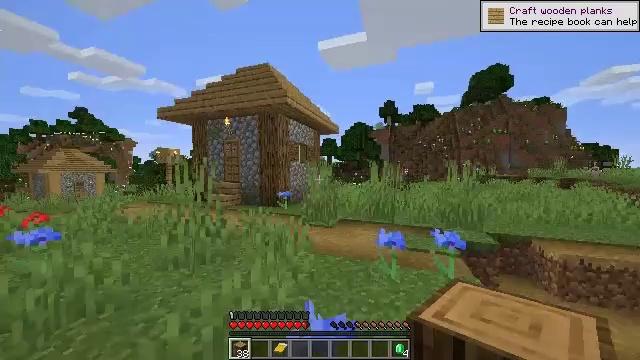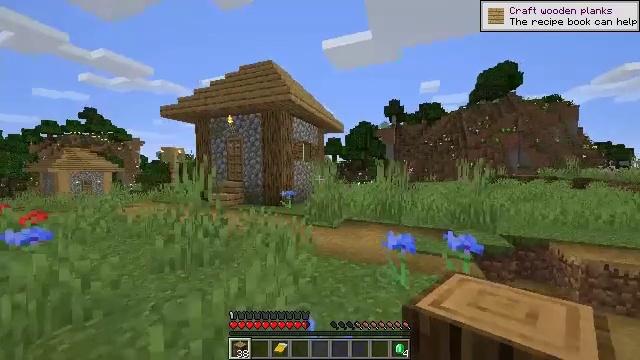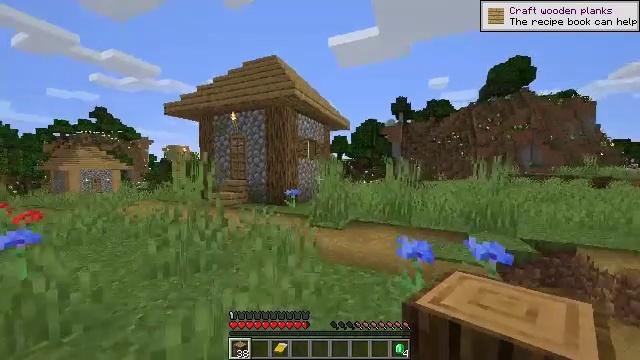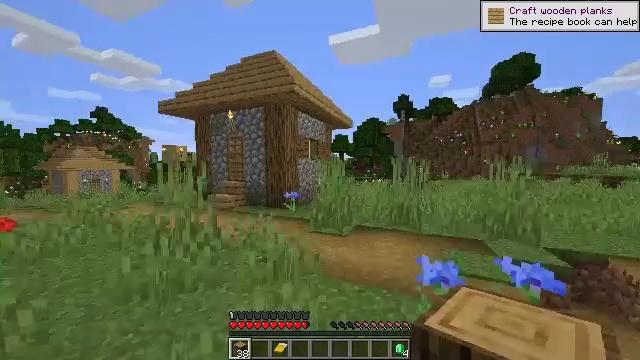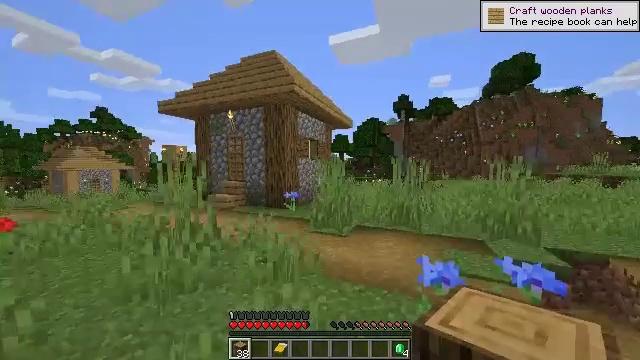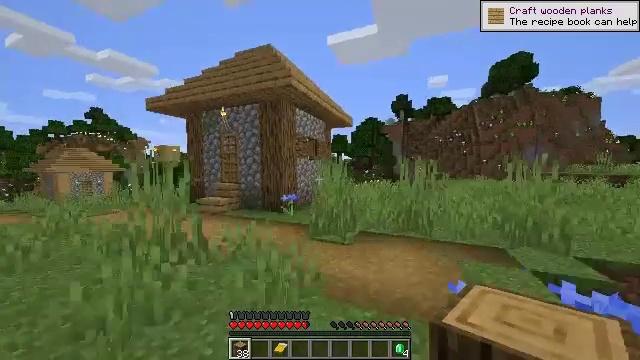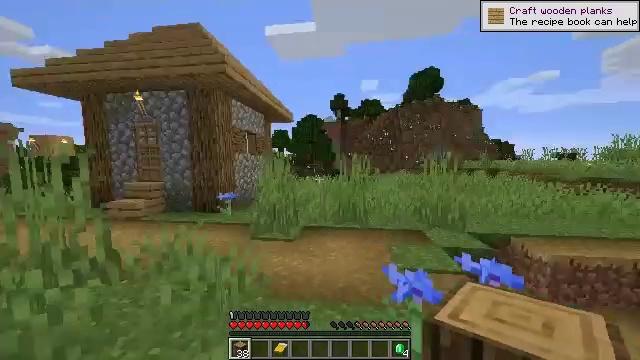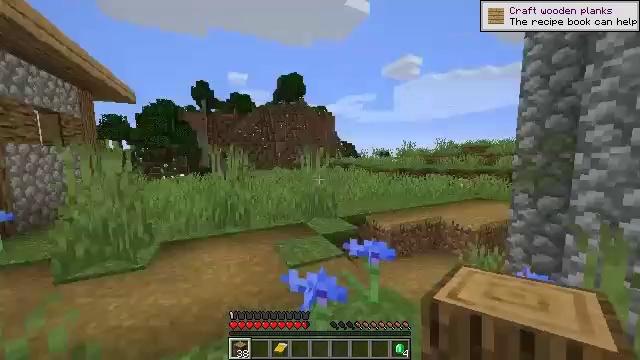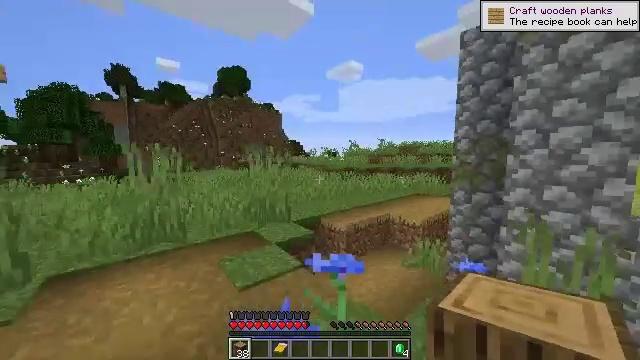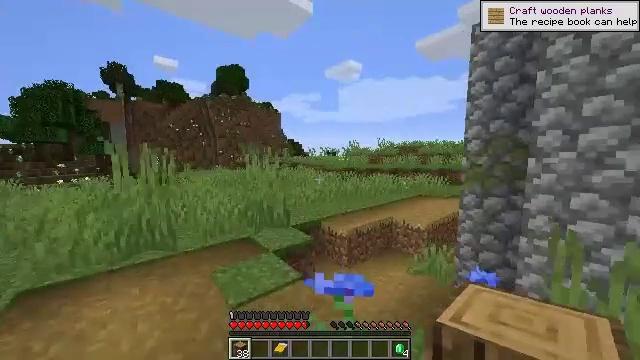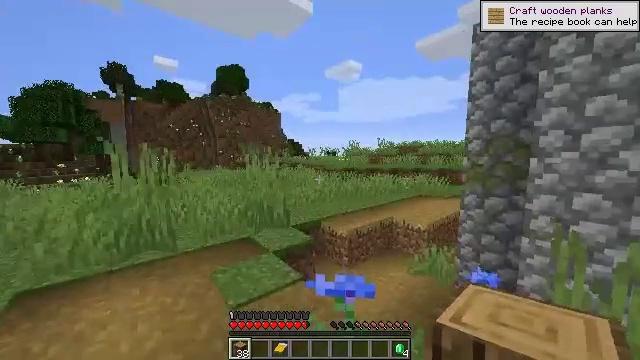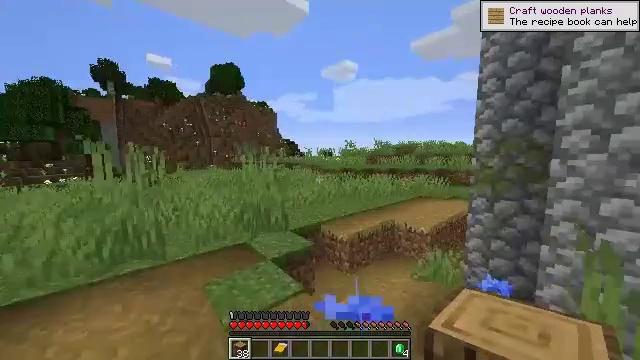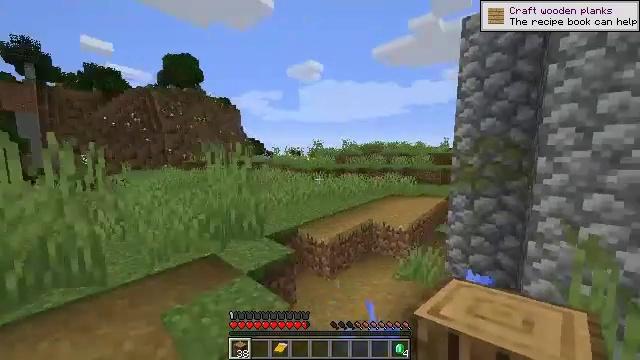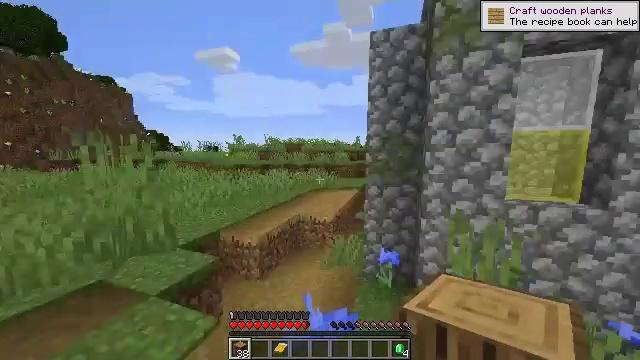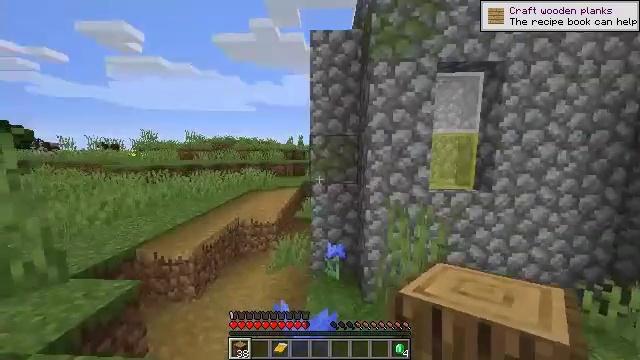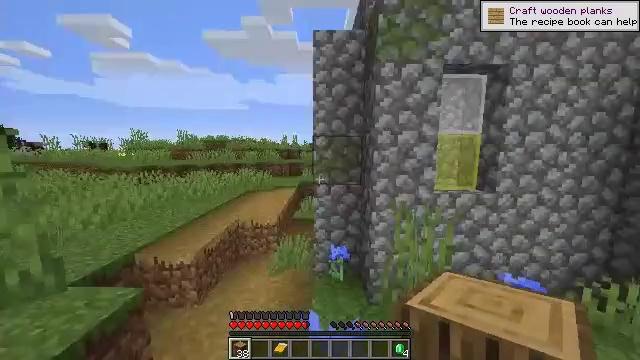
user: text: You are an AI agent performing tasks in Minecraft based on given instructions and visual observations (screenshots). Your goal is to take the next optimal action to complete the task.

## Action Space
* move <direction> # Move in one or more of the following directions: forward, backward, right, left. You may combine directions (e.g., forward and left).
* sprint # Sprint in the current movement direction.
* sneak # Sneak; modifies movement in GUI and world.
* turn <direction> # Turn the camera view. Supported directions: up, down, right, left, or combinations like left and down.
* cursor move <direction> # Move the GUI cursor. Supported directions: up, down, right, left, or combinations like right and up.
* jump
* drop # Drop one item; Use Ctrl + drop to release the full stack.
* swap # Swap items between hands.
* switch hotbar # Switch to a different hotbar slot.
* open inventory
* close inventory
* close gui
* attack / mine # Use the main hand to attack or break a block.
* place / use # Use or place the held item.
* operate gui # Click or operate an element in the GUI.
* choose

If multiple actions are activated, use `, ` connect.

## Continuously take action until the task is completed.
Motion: motion action
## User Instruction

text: Gather hay blocks from the farm.
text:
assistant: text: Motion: move forward, turn left
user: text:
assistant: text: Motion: move forward, turn left
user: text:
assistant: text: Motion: move forward
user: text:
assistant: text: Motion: move forward
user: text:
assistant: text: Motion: move forward
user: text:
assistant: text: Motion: move forward, turn right and down
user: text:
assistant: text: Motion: move forward, turn right and down
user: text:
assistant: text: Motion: move forward, turn right
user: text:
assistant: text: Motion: move forward
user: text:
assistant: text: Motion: move forward and move left
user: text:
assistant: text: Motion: move forward and move left, turn right
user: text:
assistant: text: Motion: move forward and move left, turn right
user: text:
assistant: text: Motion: move forward and move left, turn right
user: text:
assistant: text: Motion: move left, turn right
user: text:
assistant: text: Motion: move left, turn right
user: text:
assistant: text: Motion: move left
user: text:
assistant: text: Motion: move left
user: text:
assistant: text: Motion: move left, turn right
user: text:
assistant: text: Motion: move left, turn right
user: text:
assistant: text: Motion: move left, turn right
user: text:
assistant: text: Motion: move left, turn right
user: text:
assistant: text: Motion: move left, turn right and up
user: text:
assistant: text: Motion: move left, turn right and up
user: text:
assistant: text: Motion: move right, turn right
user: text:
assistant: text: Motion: move right, turn right and up
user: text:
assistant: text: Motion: move right, turn right and up
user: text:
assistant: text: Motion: move right, turn right and up
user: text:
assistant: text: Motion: move right, turn right
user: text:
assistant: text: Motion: move forward and move right
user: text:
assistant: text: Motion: move forward and move right